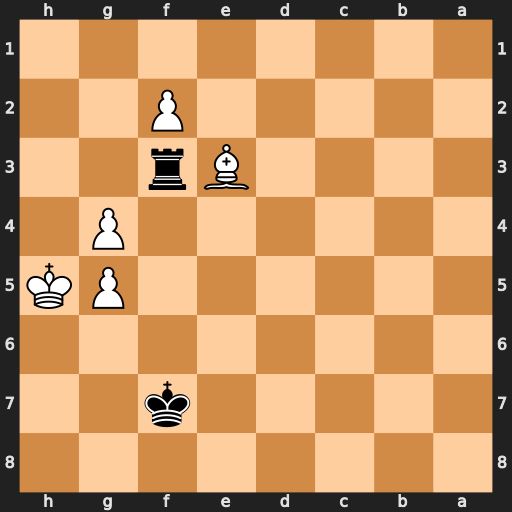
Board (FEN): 8/5k2/8/6PK/6P1/4Br2/5P2/8
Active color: b
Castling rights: -
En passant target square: -
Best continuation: Rh3#